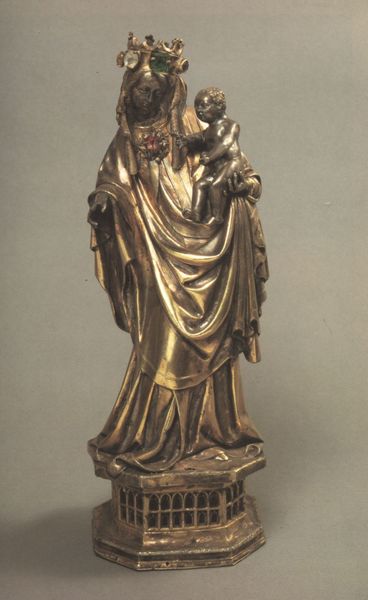
Titel: Madonna mit Kind
Institution: Florenz, Bargello
Schlagwörter: hand, kopf, nackt, umhang, grün, schmuck, rot, schleier, tuch, ornament, arm, falten, gesicht, sockel, stehen, steine, figur, gewand, gold, mantel, kind, diadem, edelsteine, krone, skulptur, statue, bogen, baby, ornamente, bronze, plastik, podest, bögen, vergoldet, steht, arkaden, christus, jesus, herz, maria, madonna, durchbrochen, golf, säugling, jesuskind, christuskind, child, madonn, tasselfalten